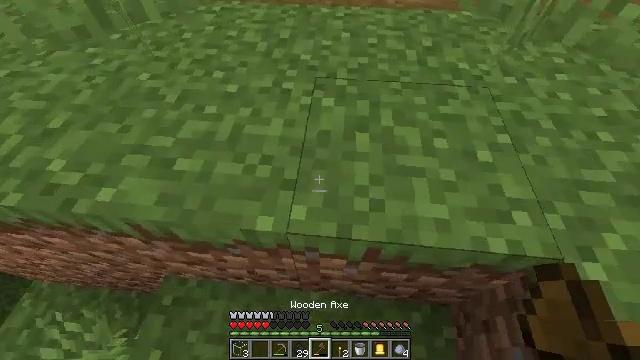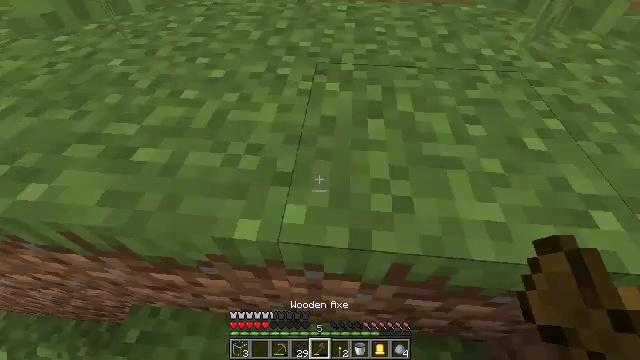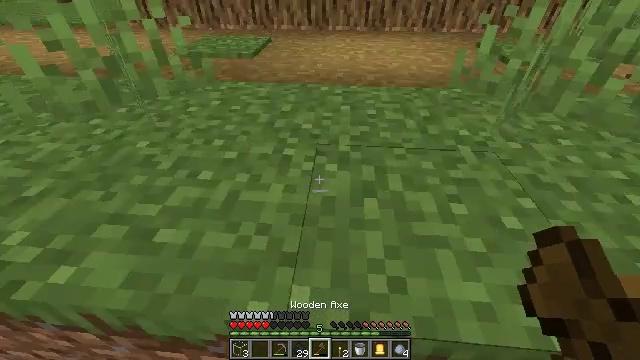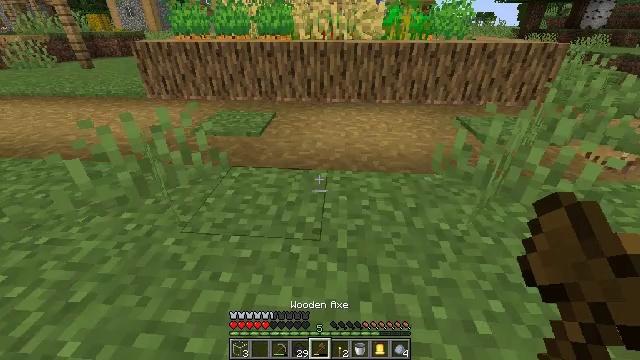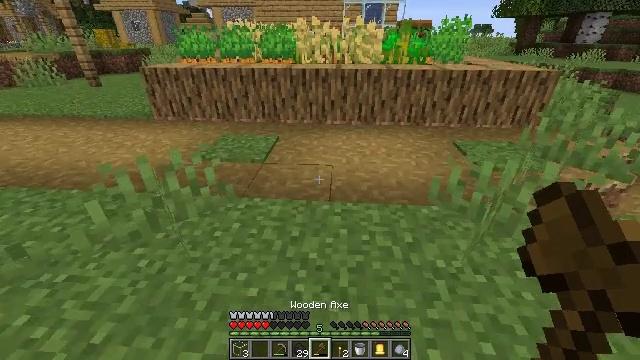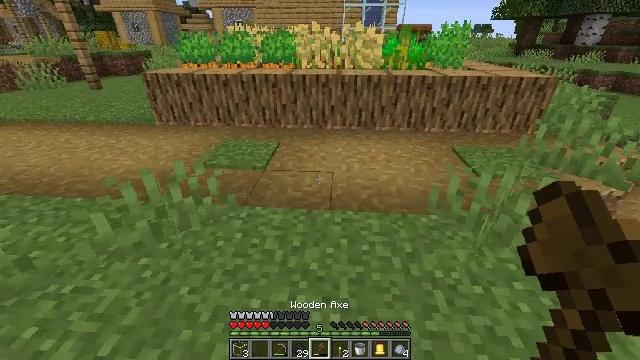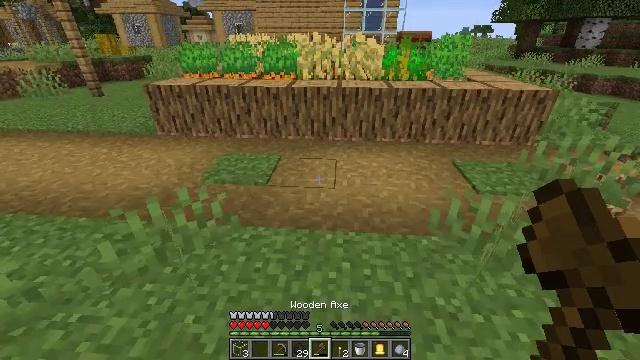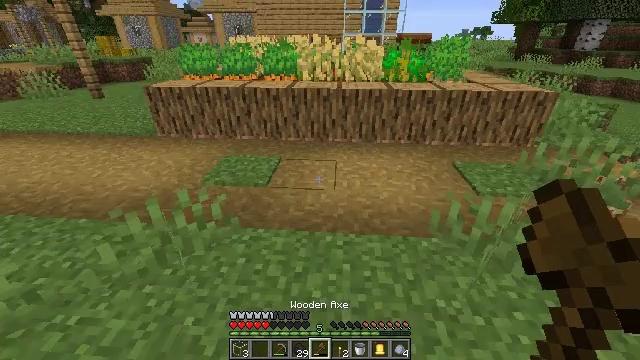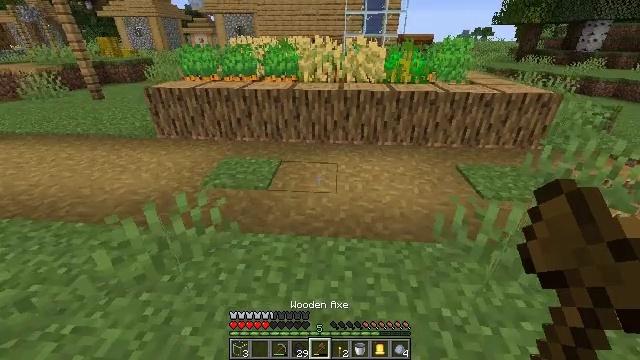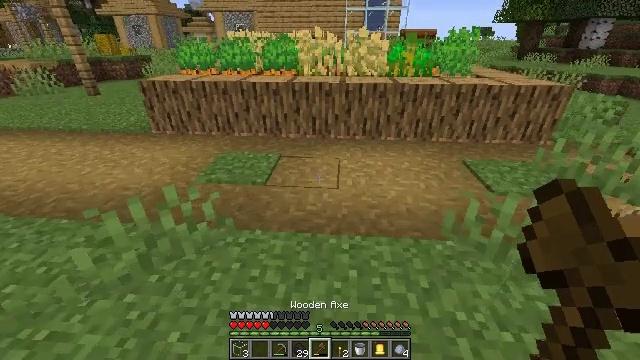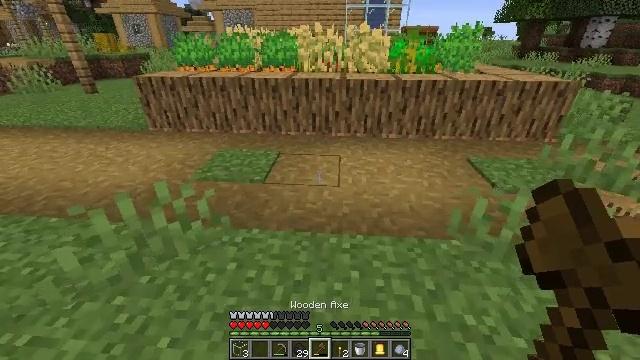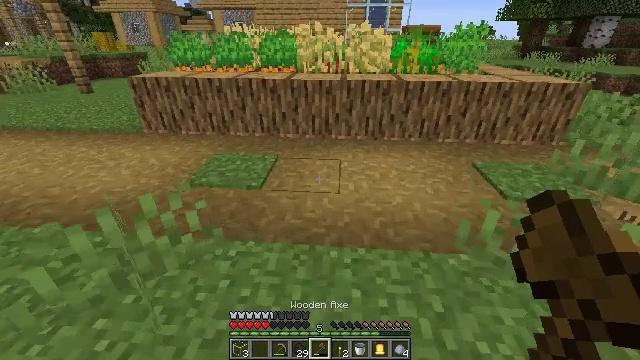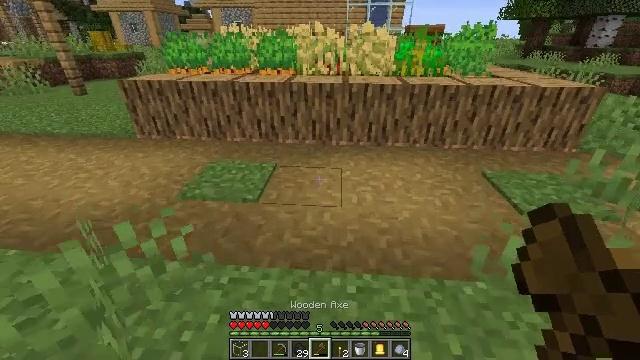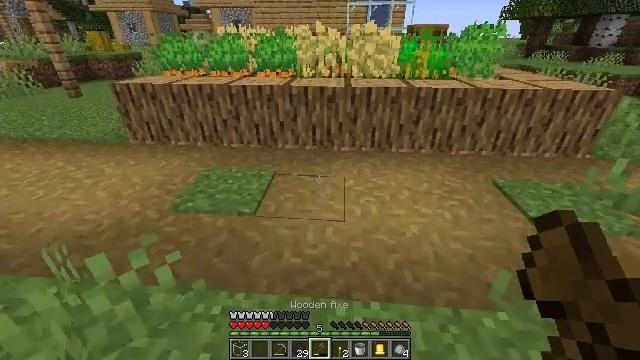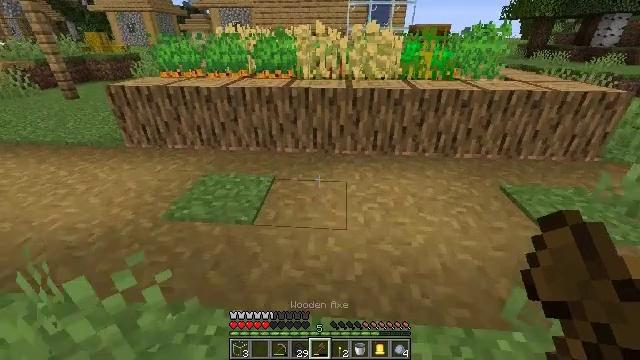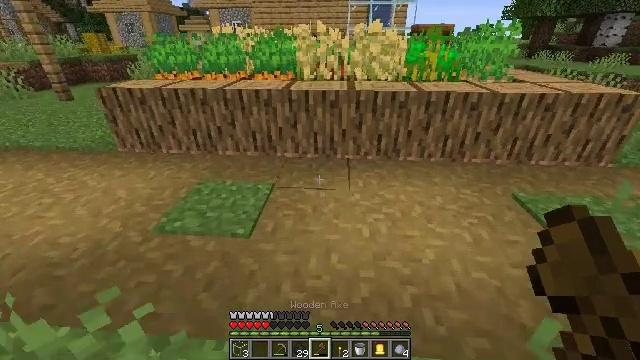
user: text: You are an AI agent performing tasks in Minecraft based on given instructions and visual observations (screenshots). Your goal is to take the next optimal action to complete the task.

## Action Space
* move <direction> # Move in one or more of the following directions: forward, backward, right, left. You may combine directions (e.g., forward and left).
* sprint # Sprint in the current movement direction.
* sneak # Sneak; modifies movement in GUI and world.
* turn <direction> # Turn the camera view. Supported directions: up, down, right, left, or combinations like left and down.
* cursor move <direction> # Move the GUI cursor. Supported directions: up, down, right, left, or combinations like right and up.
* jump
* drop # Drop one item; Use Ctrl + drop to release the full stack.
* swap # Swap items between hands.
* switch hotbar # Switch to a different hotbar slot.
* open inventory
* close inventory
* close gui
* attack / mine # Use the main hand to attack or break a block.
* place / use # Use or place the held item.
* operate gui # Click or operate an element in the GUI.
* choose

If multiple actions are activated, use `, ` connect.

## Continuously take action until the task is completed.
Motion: motion action
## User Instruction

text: Reclaim the oak slab from a structure.
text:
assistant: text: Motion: move forward, turn up, jump
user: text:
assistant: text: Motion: move forward, turn up, jump
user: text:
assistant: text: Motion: move forward, turn up, jump
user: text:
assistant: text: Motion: move forward, turn up, jump
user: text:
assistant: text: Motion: move forward, jump
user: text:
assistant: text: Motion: move forward, jump
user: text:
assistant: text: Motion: move forward, jump
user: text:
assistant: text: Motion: move forward, jump
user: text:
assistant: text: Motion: move forward
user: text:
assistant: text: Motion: move forward
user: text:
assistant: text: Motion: move forward
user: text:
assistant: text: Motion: move forward
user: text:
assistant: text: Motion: move forward
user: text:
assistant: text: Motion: move forward
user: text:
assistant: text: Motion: move forward
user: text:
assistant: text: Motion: move forward
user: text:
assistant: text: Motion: move forward
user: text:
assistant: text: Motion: move forward, turn right
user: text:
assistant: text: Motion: move forward, turn right
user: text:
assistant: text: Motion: move forward, turn right
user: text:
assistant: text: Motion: move forward
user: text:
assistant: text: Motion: move forward
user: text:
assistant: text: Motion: move forward
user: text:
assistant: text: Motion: move forward
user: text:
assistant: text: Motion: move forward
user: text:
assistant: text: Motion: move forward
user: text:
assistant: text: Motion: move forward
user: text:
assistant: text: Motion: move forward
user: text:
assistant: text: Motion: move forward
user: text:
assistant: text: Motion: move forward